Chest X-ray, AP view. Patient: 19 years old, sex F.
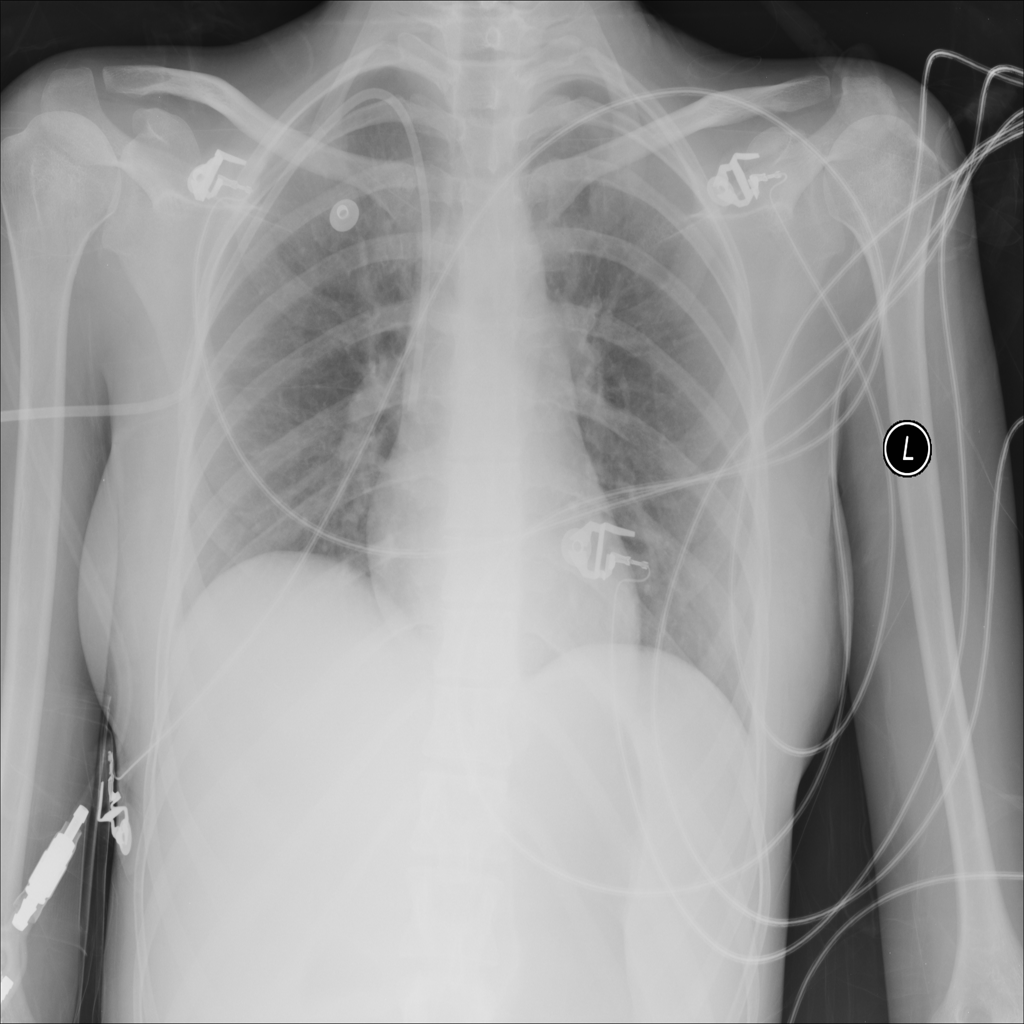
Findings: No Finding